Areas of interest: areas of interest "Yuexiu All the People Fitness Activity Center"
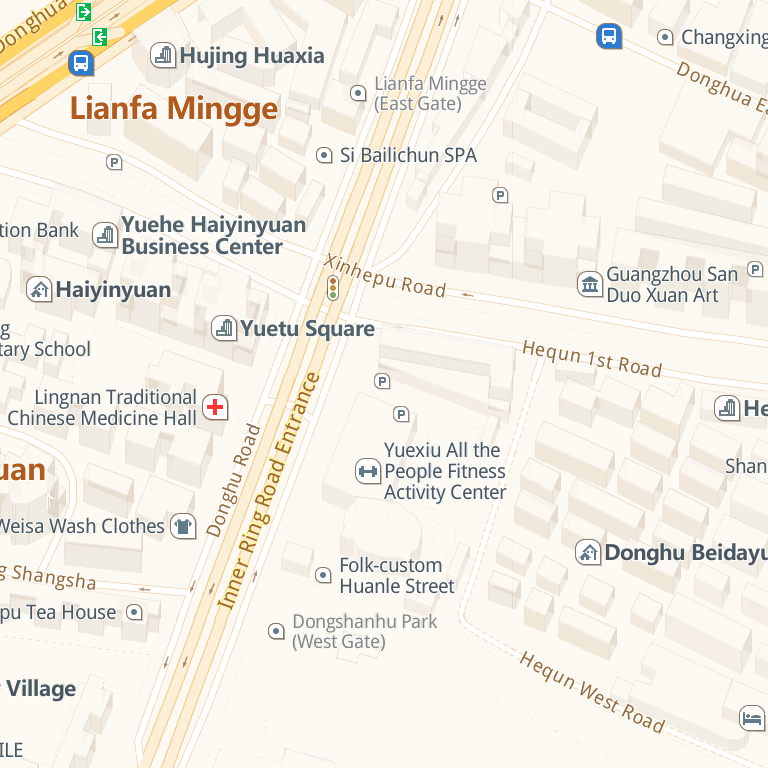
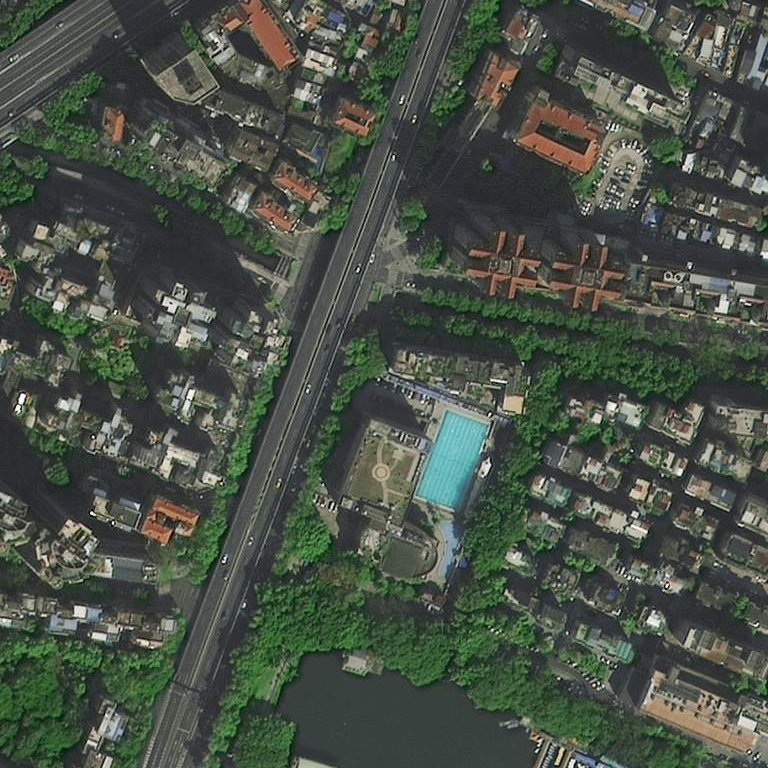